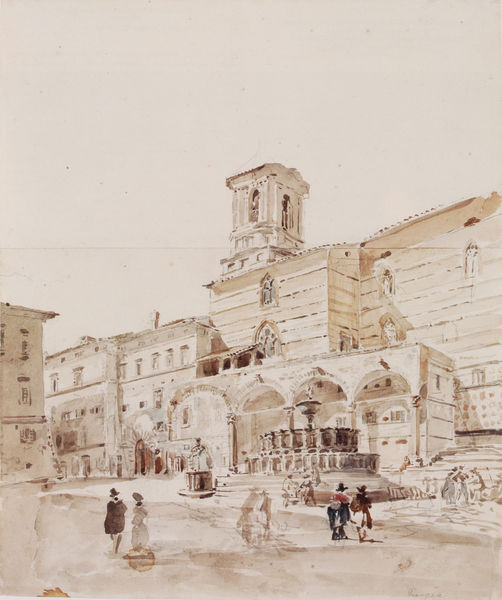
Titel: Der Domplatz in Perugia
Künstler: Johann Georg von Dillis
Standort: München
Institution: Privatbesitz
Schlagwörter: blau, himmel, mann, schatten, wasser, weiß, aquarell, frauen, gelb, kirchturm, menschen, stadt, braun, bunt, damen, fenster, frau, grau, hell, hut, hüte, kleid, licht, männer, pastell, schwarz, skizze, strasse, szene, säule, säulen, zeichnung, gebäude, haus, rot, gespräch, leute, zylinder, architektur, mensch, häuser, kirche, sonne, adel, paar, personen, zilinder, gotik, renaissance, rosa, brunnen, kamin, turm, bassin, springbrunnen, ecke, ansicht, bogen, fassade, fassaden, italien, passanten, pflaster, süden, vedute, venedig, studie, mittag, mauer, grafik, graphik, tag, linien, türe, platz, sepia, figuren, rundbogen, staffage, treppe, treppen, streifen, stufen, edel, bögen, eingang, tusche, arkade, loggia, glockenturm, orient, münchen, palast, fenter, mauerwerk, becken, bürger, bleistift, arkaden, rom, photo, ecken, glocke, spitzbogen, rundbögen, romanik, etagen, spaziergänger, her, arkadien, brunne, laube, sakralbau, vedutte, campanile, fesnter, paare, schrägdach, piazza, statd, assisi, brunnenschale, kolonialzeit, baige, logia, piazza navona, fontana di trevi, auqatinta, zeichnungt, fontana die trevi